Question: My project has the Macy.js that making 4 columns, but I want to make a right-floating div inside the flow. I use mysql query to output blog posts.
Now I have code like this:
'''
<parent container>
<div float right></div>
<macy container>
<? SELECT * FROM table ORDER BY id DESC ?>
<? while ... { ?>
<post>
<? } ?>
</macy container>
</parent container>
'''
How can I make it happen as shown in my image below with js, css, php, or anything else?

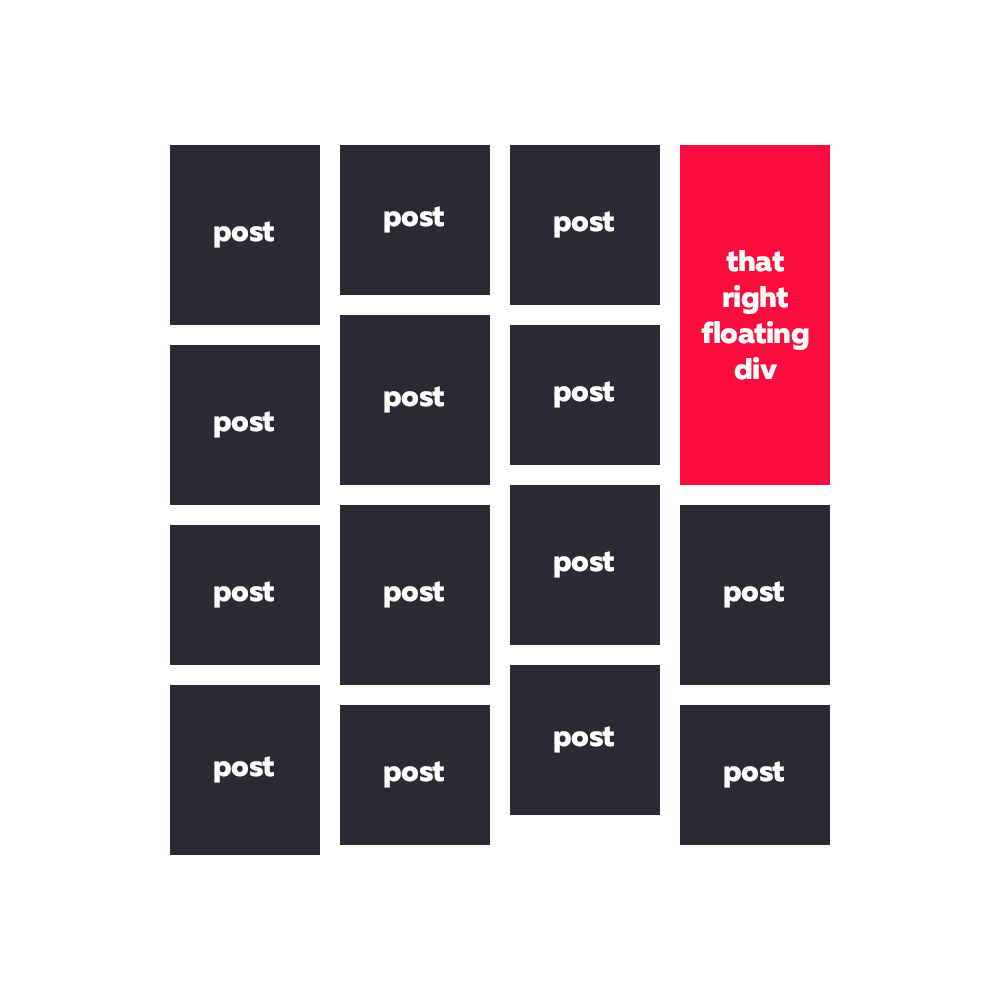
Answer: My idea is a little tricky. Something like that:
'''
<?php
$count = 0;
while (...) {
$count++; ?>
<post>
<?php
if ($count == 3) { ?>
<that right floating div>
<?php
}
}
?>
'''
The general idea is to add that div as some extra post after third post (so it will be displayed in fourth column). If you want different columns amount for smaller screens you can add other divs with class to show/hide on other resoultions, just add then one or more 'if' ex.:
'''
if ($count == 2) { ?>
<that right floating div show only on tablet>
<?php }
'''